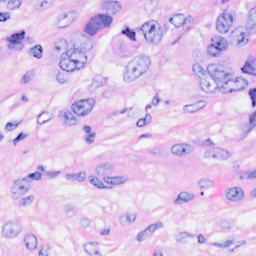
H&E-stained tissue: Breast